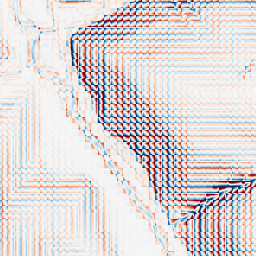
Category: wavelet
Decomposition family: wavelet_biorthogonal
Decomposition parameters: wavelet: bior1.3
level: 3
Upsampling method: bspline
Upsampling parameters: scale: 4
Upsampling scale: 4